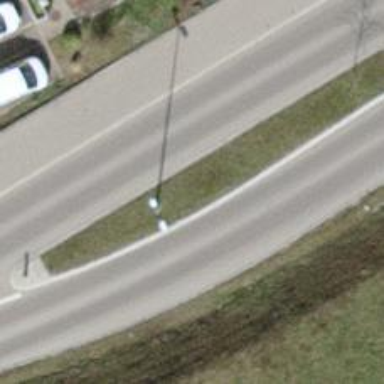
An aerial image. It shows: Tertiary road with asphalt surface and separate sidewalk.